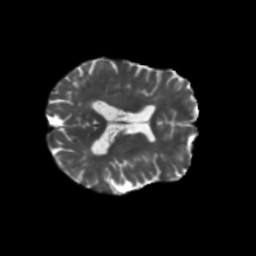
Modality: T2w
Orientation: axial
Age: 76
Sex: female
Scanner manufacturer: siemens
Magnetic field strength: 3 T
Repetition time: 5.47 s
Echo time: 0.0854 s